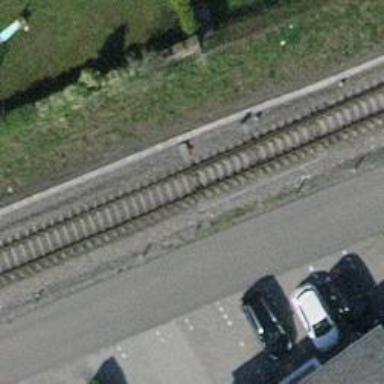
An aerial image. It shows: Railway switch.